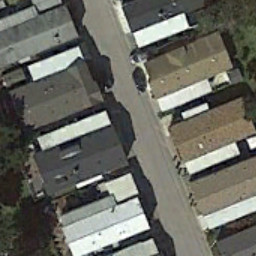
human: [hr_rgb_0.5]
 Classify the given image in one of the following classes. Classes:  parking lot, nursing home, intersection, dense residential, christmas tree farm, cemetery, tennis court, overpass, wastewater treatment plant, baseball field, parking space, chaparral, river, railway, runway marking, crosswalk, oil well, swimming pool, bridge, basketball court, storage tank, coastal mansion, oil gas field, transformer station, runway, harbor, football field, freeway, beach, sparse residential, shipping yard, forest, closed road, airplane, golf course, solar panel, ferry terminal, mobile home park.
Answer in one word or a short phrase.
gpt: mobile home park